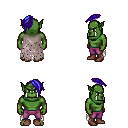
a pixel art fantasy rpg character, male body template, orc, green skin, gray tattered cape, magenta pants, blue long mohawk hairstyle, brown shoes, four views (front, back, left, right), 2x2 character sprite sheet, small pixel art, hard edges, no anti-aliasing